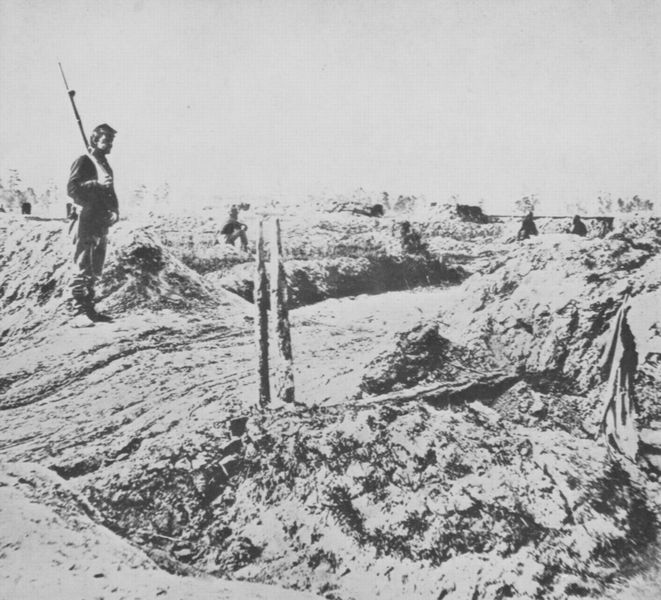
Titel: Gewehrwache bei Petersburg
Künstler: Mathew B. Brady
Schlagwörter: himmel, mann, weiß, bäume, landschaft, menschen, sand, sitzen, stadt, grau, licht, schwarz, straße, haus, tuch, weg, stehen, tod, wache, erde, feld, häuser, hügel, natur, pfähle, boden, land, figur, person, fahne, wüst, amerika, krieg, warten, grass, pfosten, foto, fotografie, schwarzweiss, gefahr, militär, uniform, soldat, waffe, photo, grab, gewehr, gräber, karg, dreck, graben, fotographie, wachen, wachposten, schlachtfeld, verwüstung, lager, erdhügel, bajonett, weltkrieg, bürgerkrieg, abgestorben, überbelichtet, fotp, schützengraben, baionett, brady, braben, wälle, mann gewehr, wachtposten, shclachtfeld, bereit, mtsch, beklommenkeit